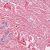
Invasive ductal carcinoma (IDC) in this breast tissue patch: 0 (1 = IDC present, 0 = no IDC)